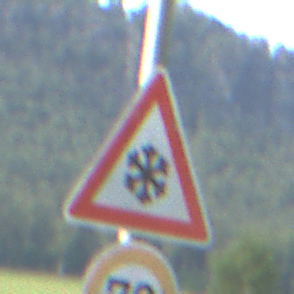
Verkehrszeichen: SchneeOderEisglaette
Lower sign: Geschwindigkeit70
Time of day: SunriseSunset
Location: Outdoor (Nature)
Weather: PartlyCloudy
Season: NotSpecified
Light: Natural